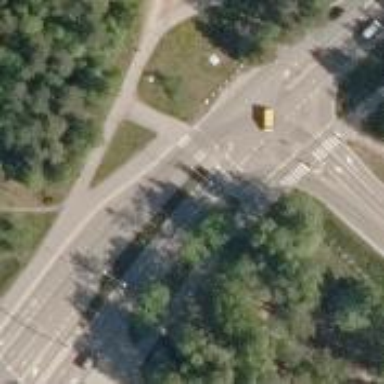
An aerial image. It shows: Asphalt cycleway. This cycleway is connection type.